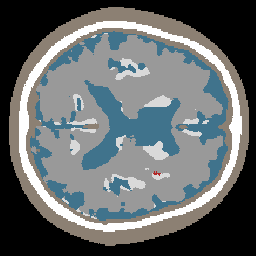
Label: lesion